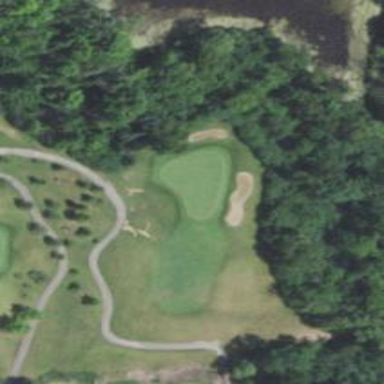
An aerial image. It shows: Golf hole.